Field crop: maize
Growth stage: 2
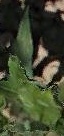
Species: maize